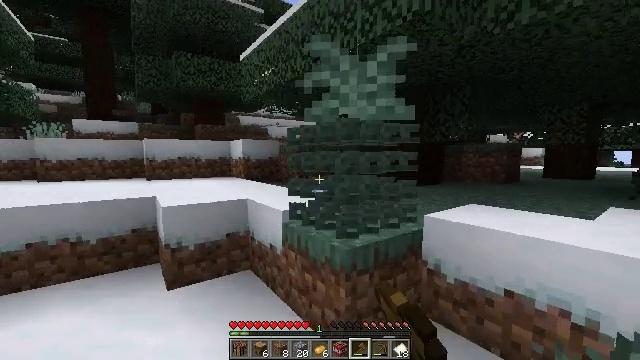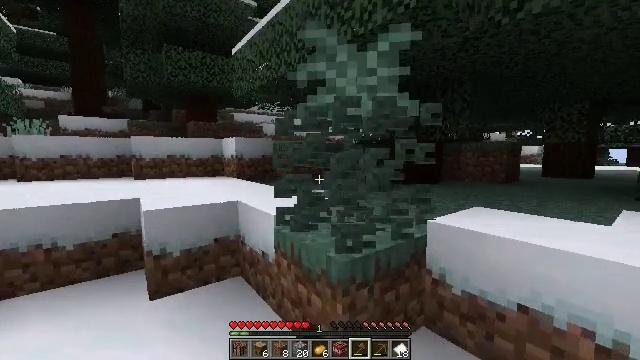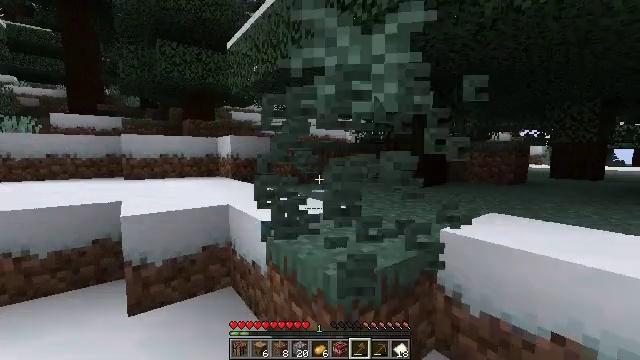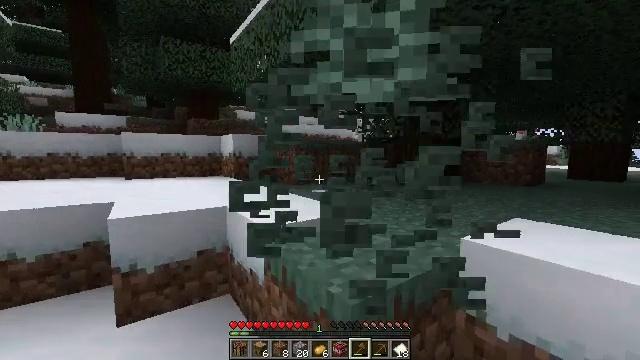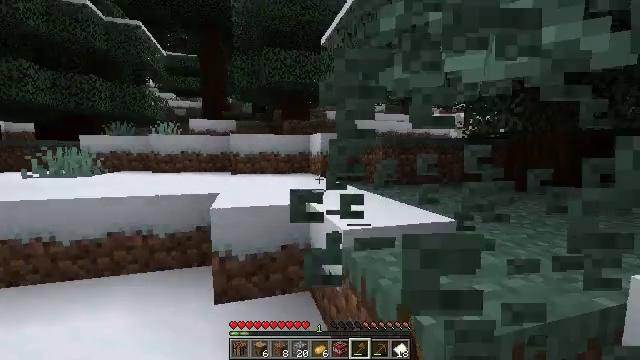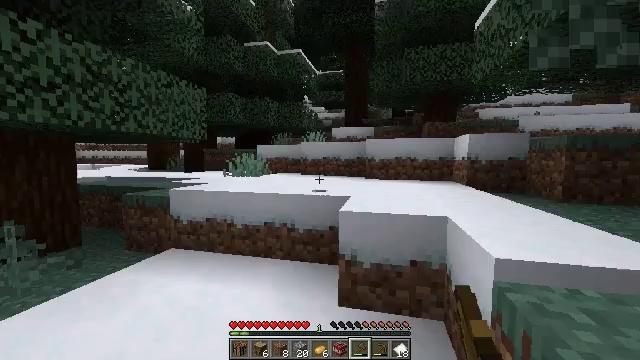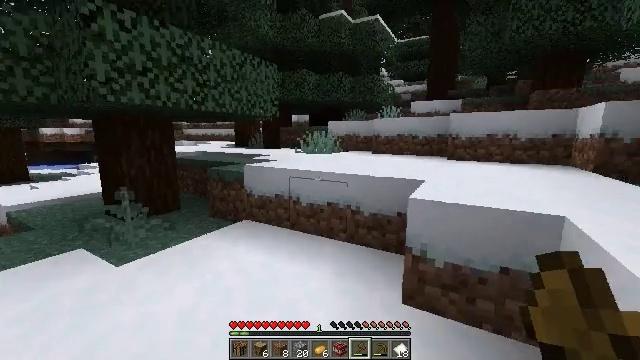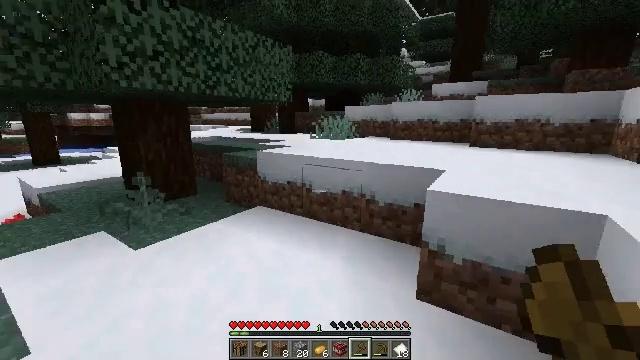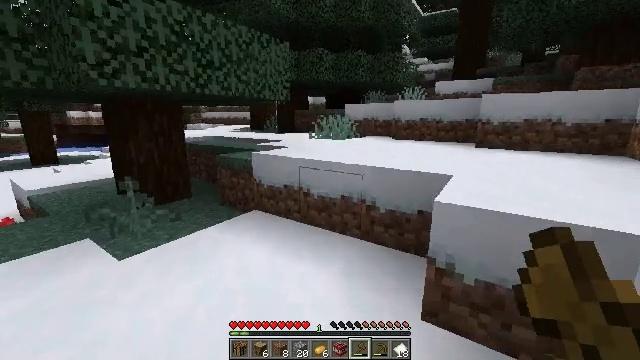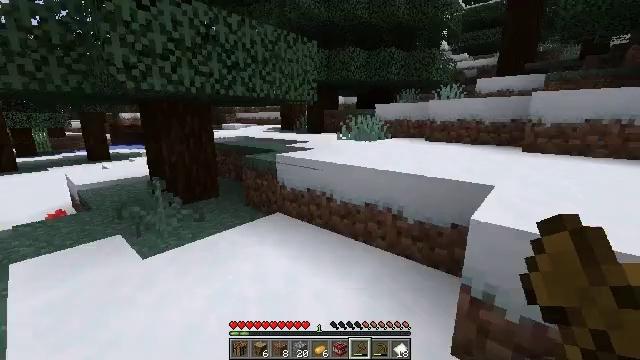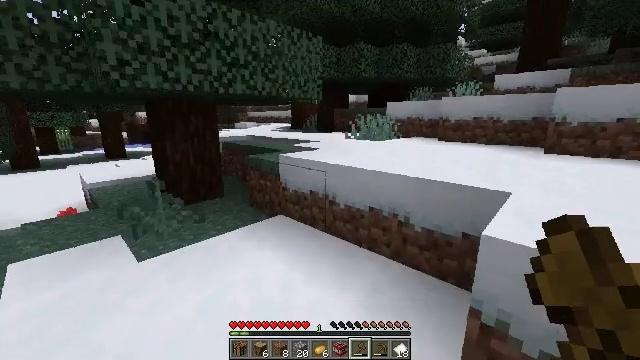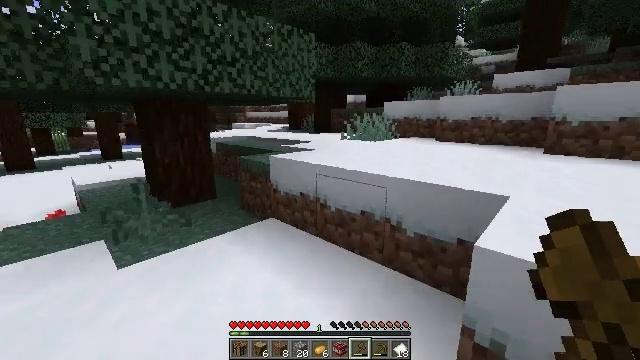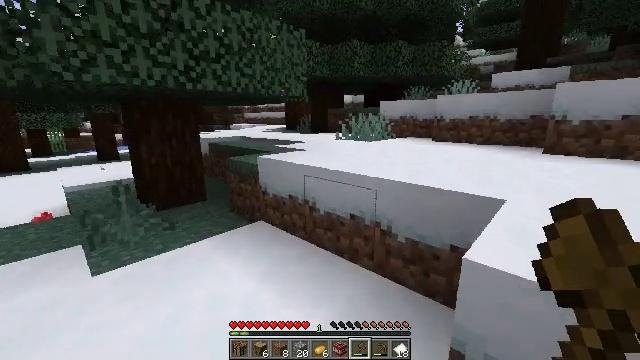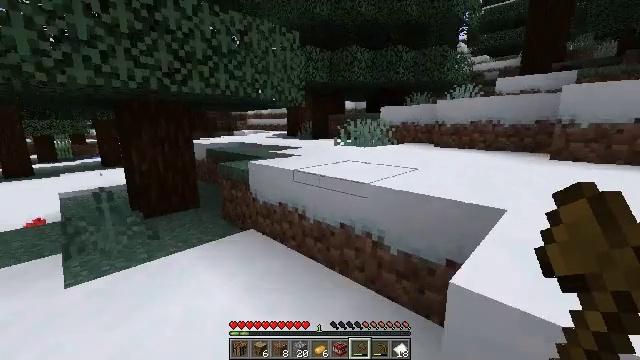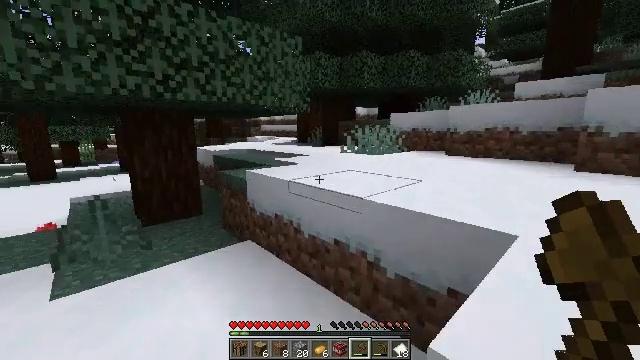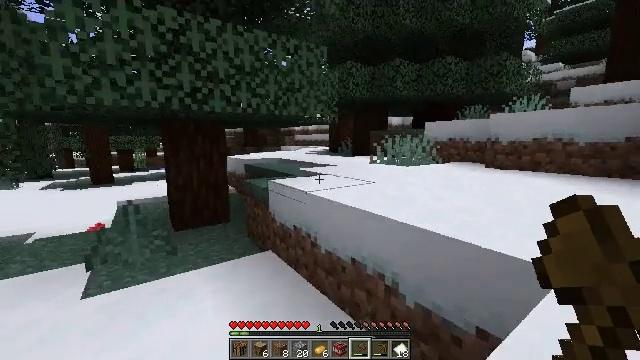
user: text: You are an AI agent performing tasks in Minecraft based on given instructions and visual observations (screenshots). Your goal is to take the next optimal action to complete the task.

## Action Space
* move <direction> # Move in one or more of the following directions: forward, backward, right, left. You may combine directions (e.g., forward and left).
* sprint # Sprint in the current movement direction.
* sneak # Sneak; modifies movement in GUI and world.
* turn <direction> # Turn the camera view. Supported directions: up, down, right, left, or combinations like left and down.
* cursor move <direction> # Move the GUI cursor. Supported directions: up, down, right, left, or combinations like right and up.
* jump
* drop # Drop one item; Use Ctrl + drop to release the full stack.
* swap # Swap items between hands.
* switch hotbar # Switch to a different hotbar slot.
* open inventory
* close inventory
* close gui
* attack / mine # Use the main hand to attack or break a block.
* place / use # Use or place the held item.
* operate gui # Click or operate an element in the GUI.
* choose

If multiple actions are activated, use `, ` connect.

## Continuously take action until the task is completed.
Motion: motion action
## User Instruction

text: Attack the large fern to gather it.
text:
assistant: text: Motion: move forward, attack / mine
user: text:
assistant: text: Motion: move forward, attack / mine
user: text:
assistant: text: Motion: move forward, turn left, attack / mine
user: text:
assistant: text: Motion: move forward, turn left, attack / mine
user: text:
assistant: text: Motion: move forward, turn left and up
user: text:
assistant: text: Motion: move forward, turn left and down
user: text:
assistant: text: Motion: move forward, turn left and down
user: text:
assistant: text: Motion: move forward and move right
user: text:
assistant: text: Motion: move forward and move right, turn left
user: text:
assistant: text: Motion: move forward and move right, turn left
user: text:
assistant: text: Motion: move forward and move right
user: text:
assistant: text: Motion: move forward and move right
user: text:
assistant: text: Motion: move forward and move right, turn left and up
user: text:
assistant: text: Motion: move forward and move right, turn left and up
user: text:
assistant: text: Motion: move forward and move right, turn left and up
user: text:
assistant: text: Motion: move forward and move right, turn left
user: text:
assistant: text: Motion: move forward and move right, turn left, jump
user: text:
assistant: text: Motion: move forward and move right, jump
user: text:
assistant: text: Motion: move forward and move right, jump
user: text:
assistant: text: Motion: move forward and move right, jump
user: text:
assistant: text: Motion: move forward and move right, jump
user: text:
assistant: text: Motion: move forward and move right, turn right
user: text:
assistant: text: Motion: move forward and move right, turn right
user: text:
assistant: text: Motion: move forward and move right, turn right
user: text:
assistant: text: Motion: move forward and move right, turn right
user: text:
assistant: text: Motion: move forward and move right, turn right
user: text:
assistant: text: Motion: move forward and move right, turn right
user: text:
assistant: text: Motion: move forward and move right, turn right and up
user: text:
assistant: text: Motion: move forward and move right, turn right
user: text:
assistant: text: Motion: move forward and move right, turn right and up